Field crop: maize
Growth stage: 1
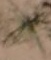
Species: salsola